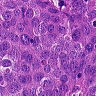
Metastatic tissue present: yes